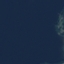
Label: SeaLake